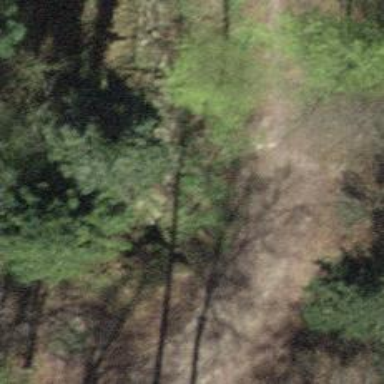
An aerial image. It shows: Culvert tunnel.